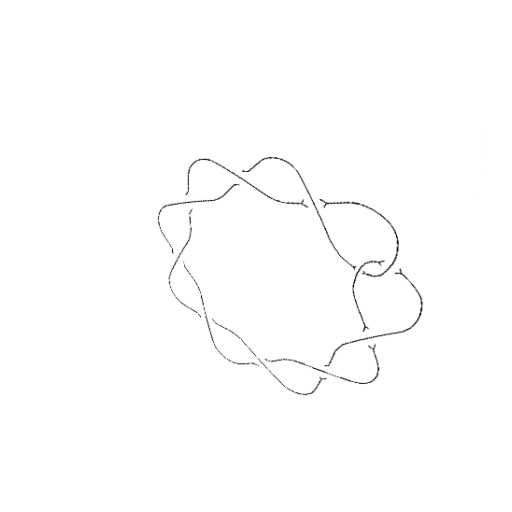
Crossing number: 10